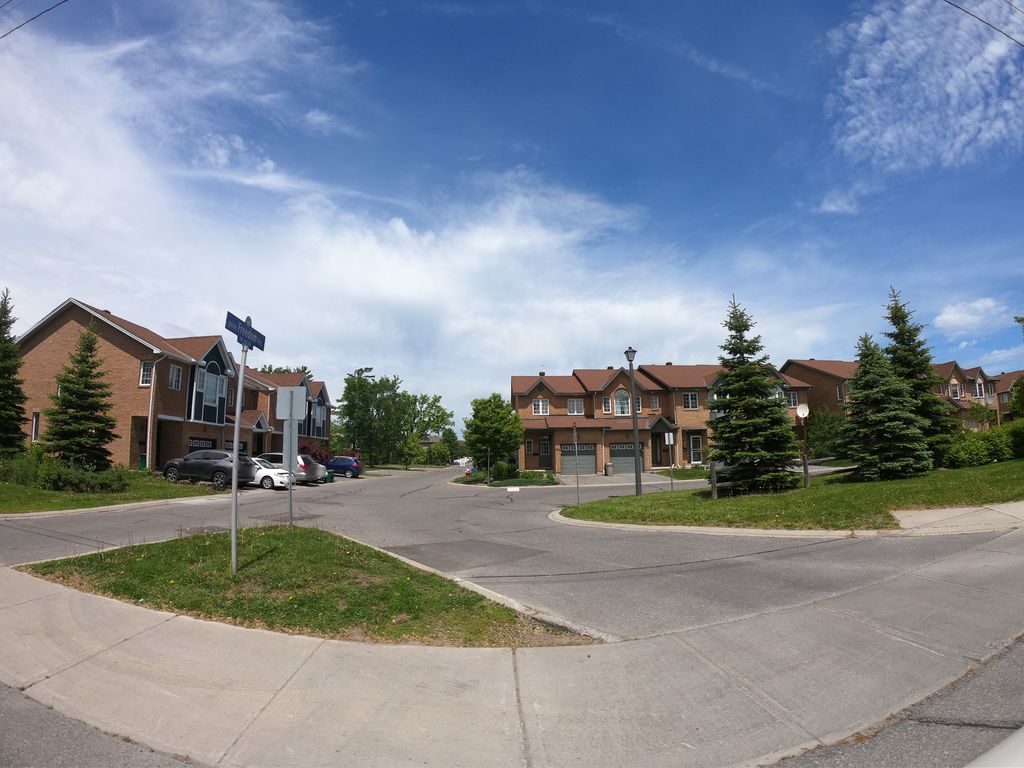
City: ottawa-gatineau